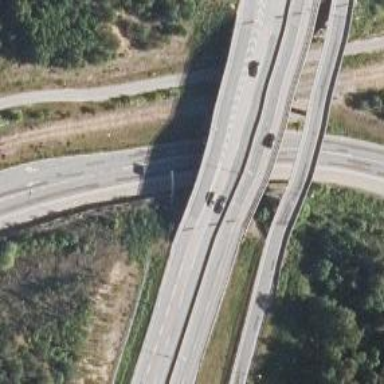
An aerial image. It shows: Bridge on tertiary trunk link highway.